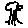
Label: tree